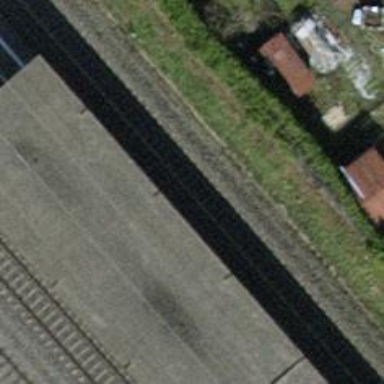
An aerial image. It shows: Stop position for public transport at railway stop.